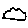
Label: cloud